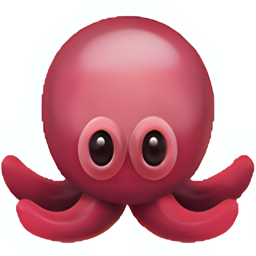
Name: octopus
Emoji: 🐙
Group: Animals & Nature
Sub-group: animal-marine